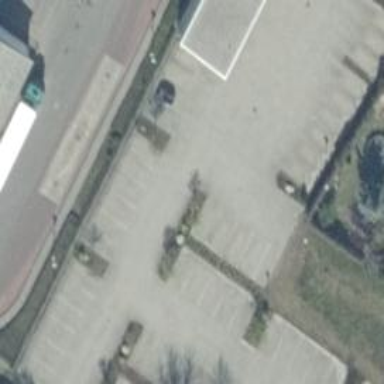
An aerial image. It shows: Parking aisle designated as service road.